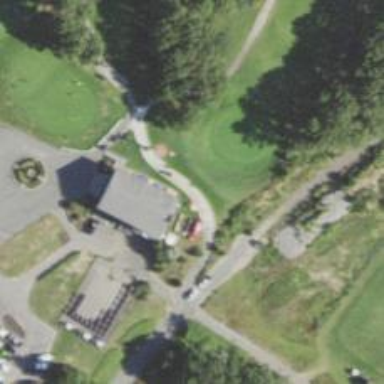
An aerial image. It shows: Path designated for golf carts.